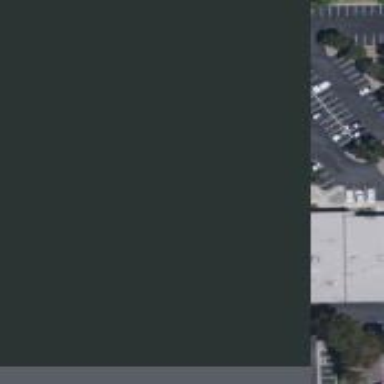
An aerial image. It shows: Industrial building.